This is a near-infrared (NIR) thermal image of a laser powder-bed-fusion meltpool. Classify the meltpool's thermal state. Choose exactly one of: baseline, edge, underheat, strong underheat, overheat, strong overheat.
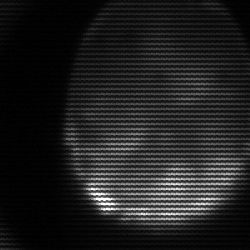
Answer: edge